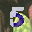
Label: 5